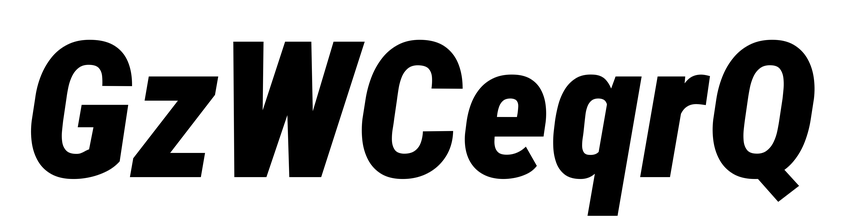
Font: Roboto-Italic_Condensed_Black_Italic